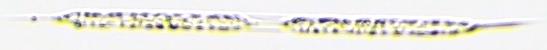
Label: Rhizosolenia